Question: Count the number of objects in the diagram.
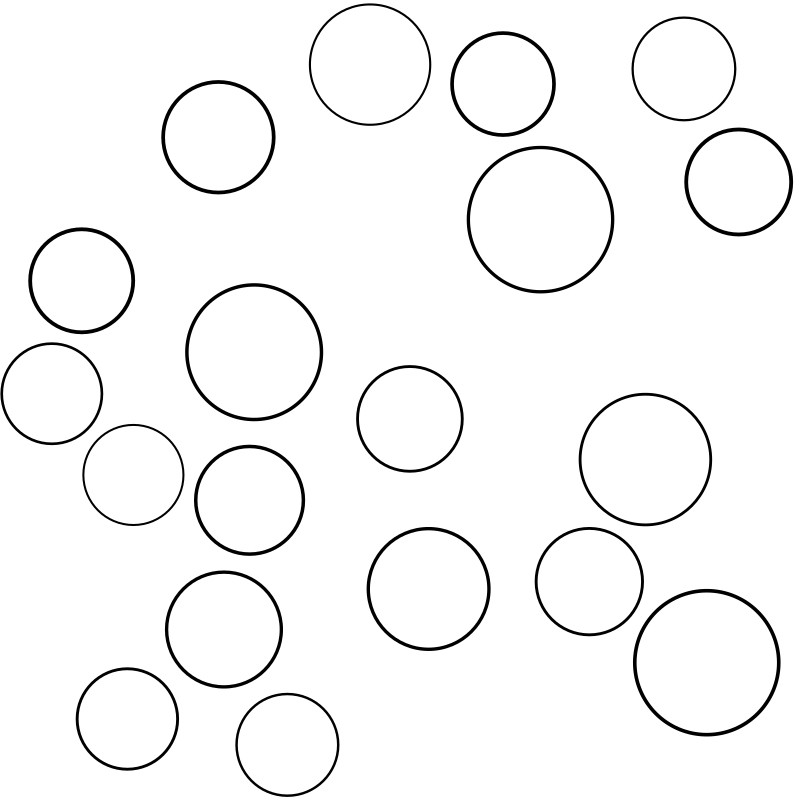
Answer: 19